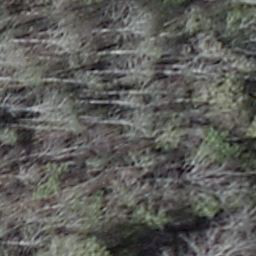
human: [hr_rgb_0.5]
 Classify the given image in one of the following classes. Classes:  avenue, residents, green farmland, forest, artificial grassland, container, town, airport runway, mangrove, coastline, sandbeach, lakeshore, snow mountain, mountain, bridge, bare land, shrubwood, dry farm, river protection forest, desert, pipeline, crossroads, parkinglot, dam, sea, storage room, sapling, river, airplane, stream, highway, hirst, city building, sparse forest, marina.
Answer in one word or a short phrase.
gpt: shrubwood